Question: I want to make an Android application that controls an Raspberry Pi (singleboard computer).
To do that, I want to create a control page like the one below:

As you can see, there are section headers, listview items with a switch, listview-items with a checkbox and listview-items with only text and listview-items that go to a new activity(of fragment).
I want to create the same thing for my android application. But I want to know what the best way is to create a page like this. I have already tried a listview with a CustomListAdapter, but the problem is that ALL my listview-items have a switch or ALL my listview-items have a checkbox, and so on.
So is it better to create a page like this in an other way? (build it mostly in the layout file, item for item?).
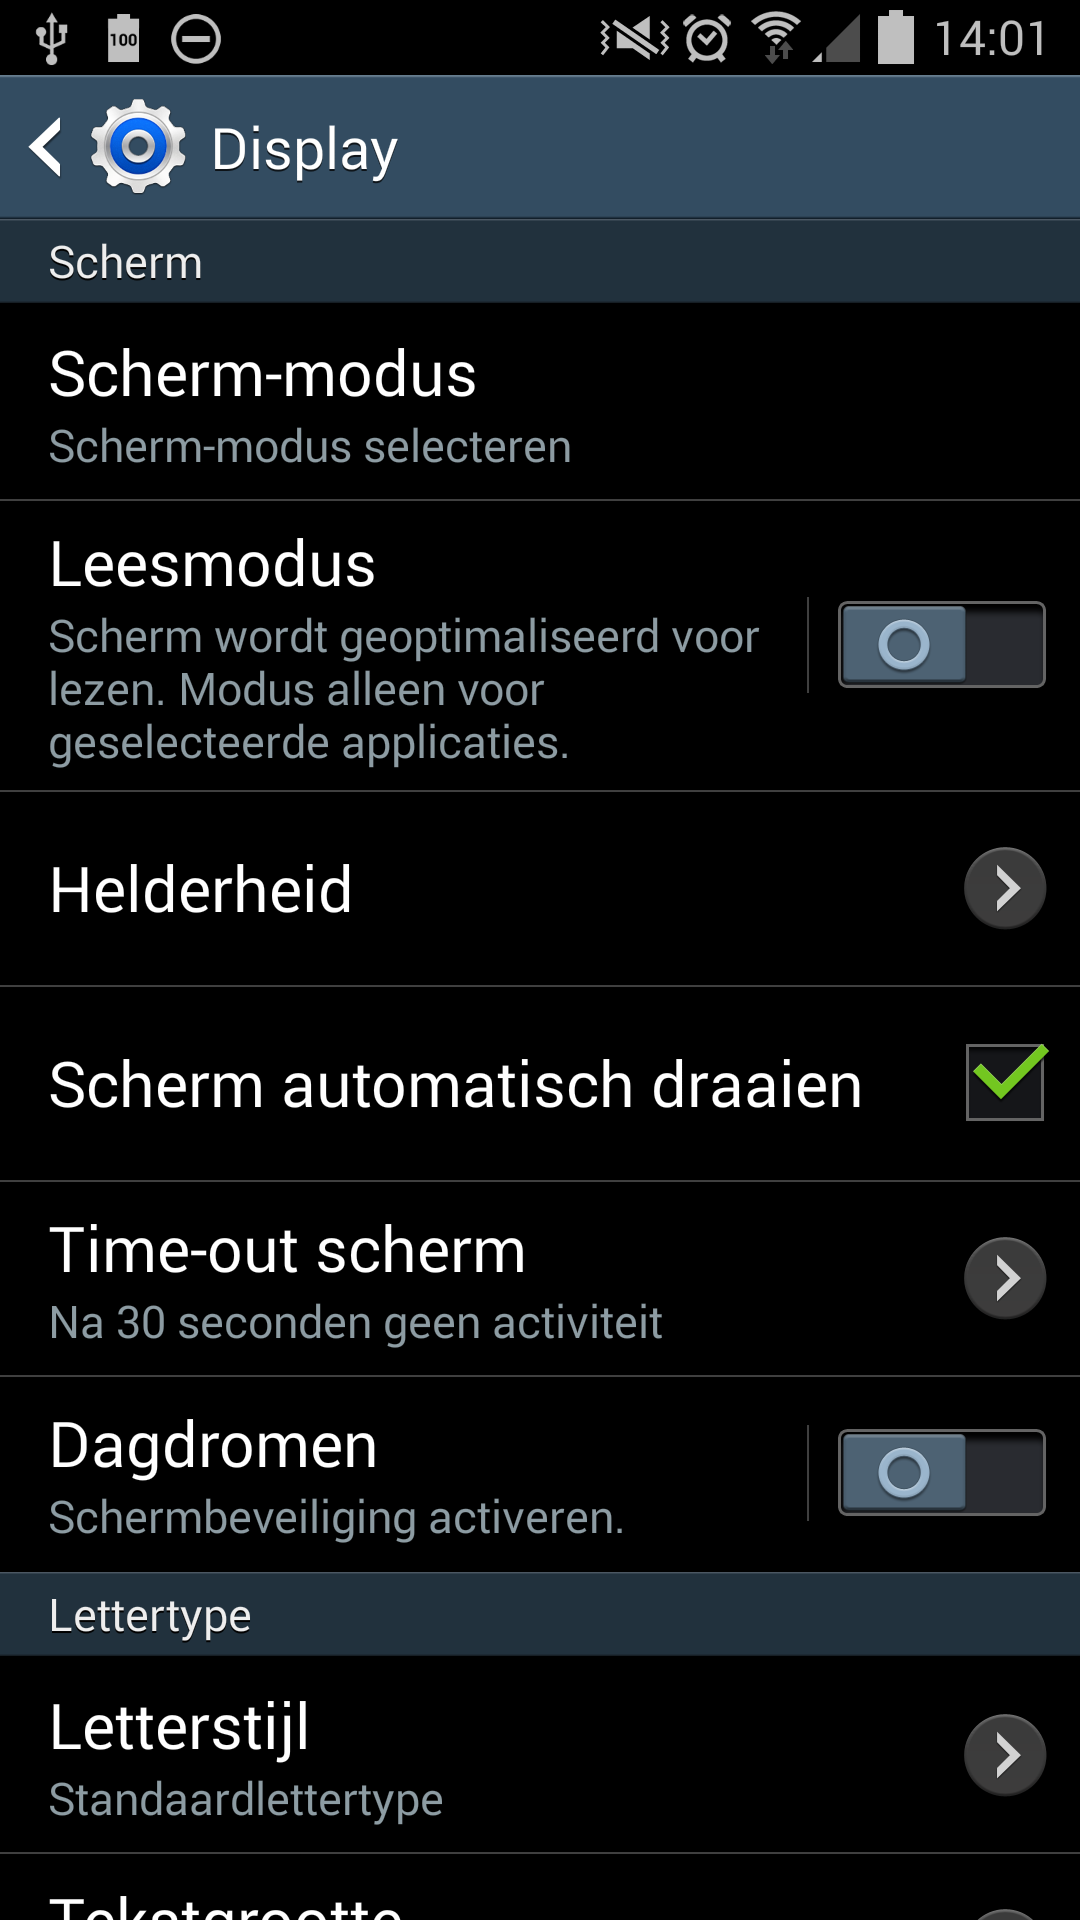
Answer: The Android API includes an easy way to handle this. You need to create a 'PreferenceActivity'. The Android API documentation provides a full, thorough explanation with examples. You can find that <URL>